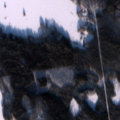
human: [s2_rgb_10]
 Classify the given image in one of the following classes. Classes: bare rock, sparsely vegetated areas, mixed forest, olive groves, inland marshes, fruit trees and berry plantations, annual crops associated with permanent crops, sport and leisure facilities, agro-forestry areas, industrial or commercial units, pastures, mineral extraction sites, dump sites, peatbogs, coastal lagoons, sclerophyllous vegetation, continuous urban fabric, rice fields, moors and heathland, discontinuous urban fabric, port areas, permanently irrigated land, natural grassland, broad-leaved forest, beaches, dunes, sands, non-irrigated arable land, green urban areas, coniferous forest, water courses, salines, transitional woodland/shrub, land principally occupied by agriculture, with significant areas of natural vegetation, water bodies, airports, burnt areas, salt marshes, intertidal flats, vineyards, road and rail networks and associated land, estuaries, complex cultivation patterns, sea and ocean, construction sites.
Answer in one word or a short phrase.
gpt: broad-leaved forest, coniferous forest, mixed forest, water bodies